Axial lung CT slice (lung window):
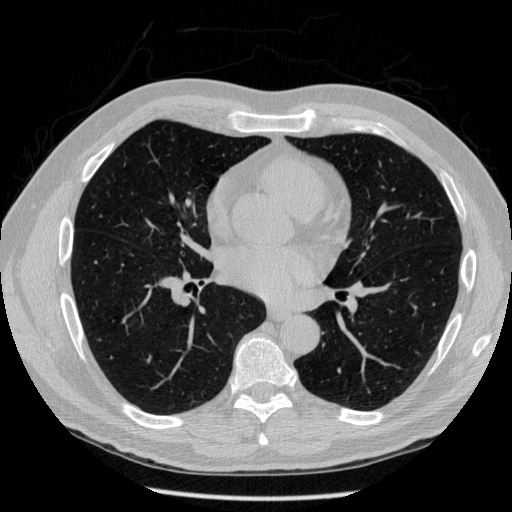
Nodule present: no